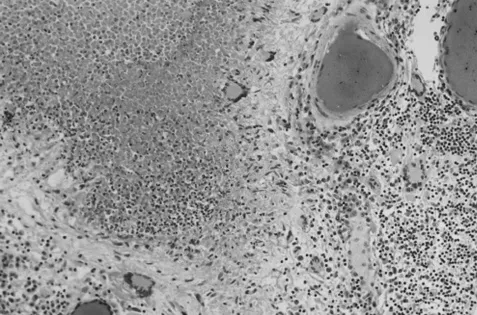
Meningeal infiltrate with caseation necrosis surrounded by giant cells. A nearby vessel is surrounded by a mononuclear cell infiltrate (occipital lobe, x250, stained with hematoxylin and eosin-Luxol-fast blue).
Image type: pathology (h&e)